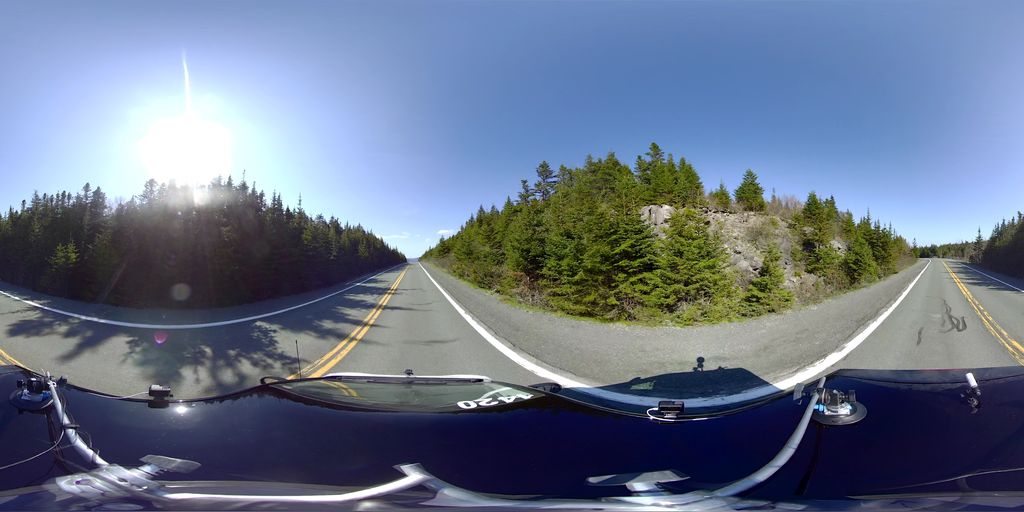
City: st_johns